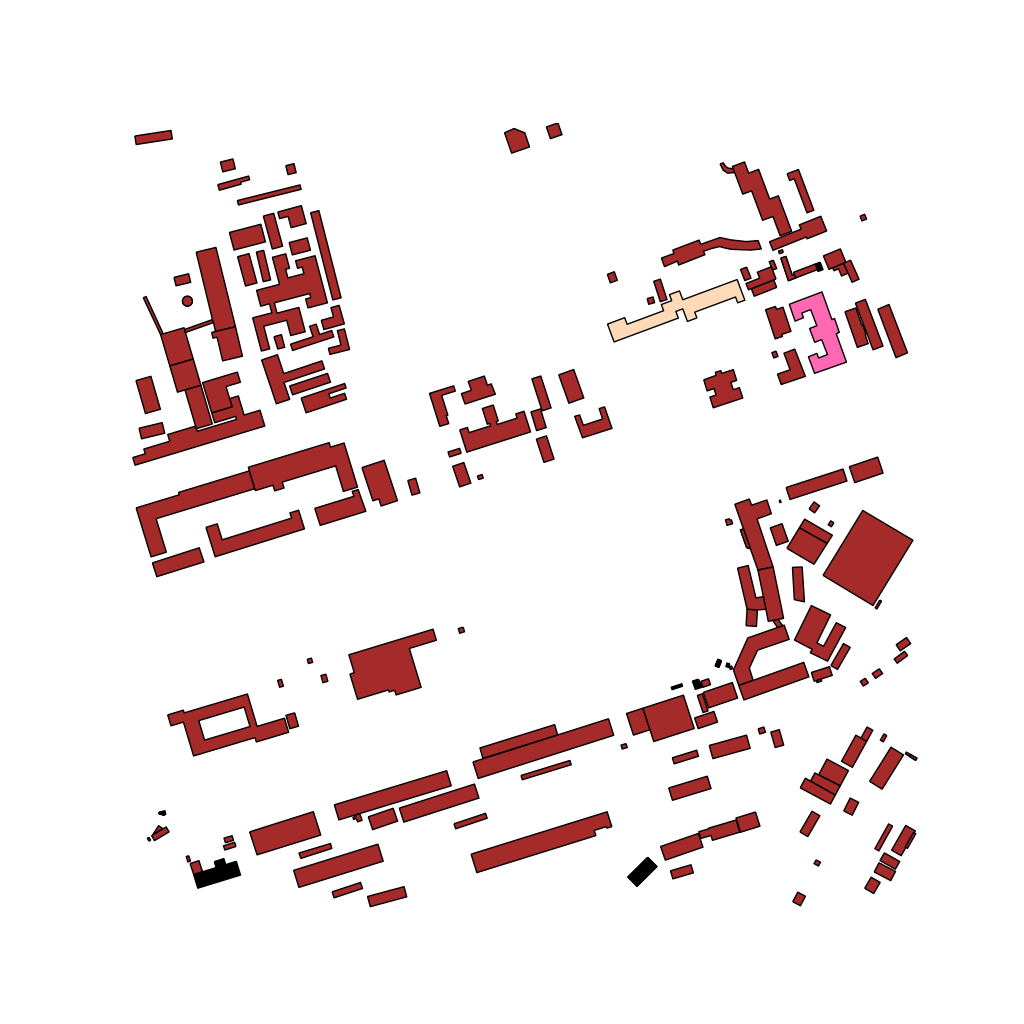
Tags: overhead vector_map, business, industrial, recreation, special, historical, soviet, individual_rise, low_rise, medium_rise, density_1, Building, Facility, Hospital, Uni, 1.0 km²